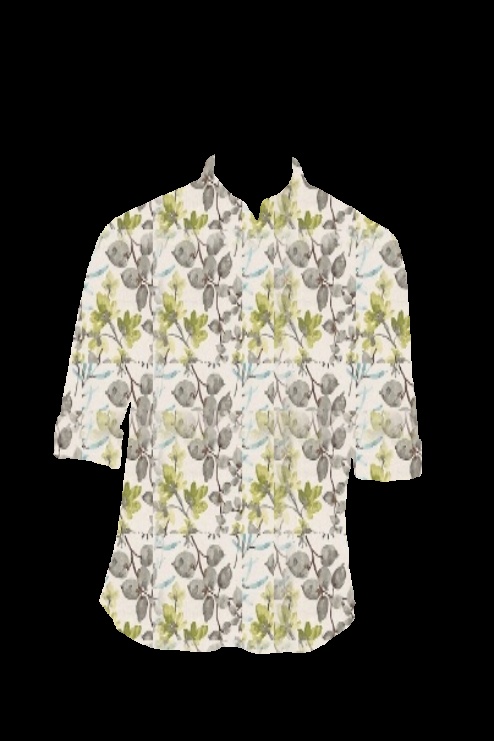
green leafy botanical tee